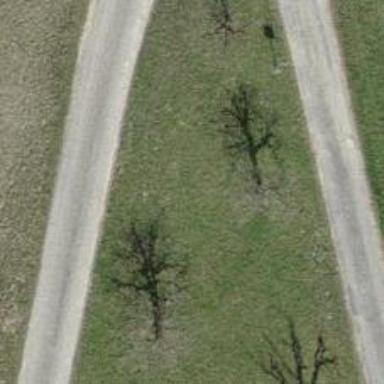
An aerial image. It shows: Mixed leaf-type deciduous tree.